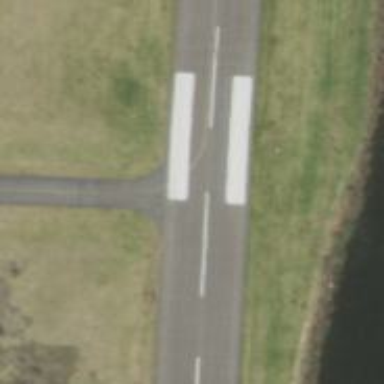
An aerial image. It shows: Asphalt runway at the airport.